Field crop: maize
Growth stage: 2
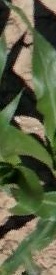
Species: maize